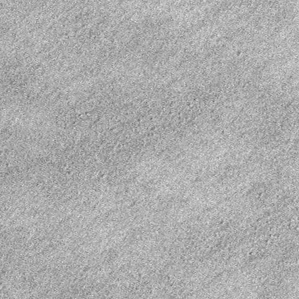
Label: frost